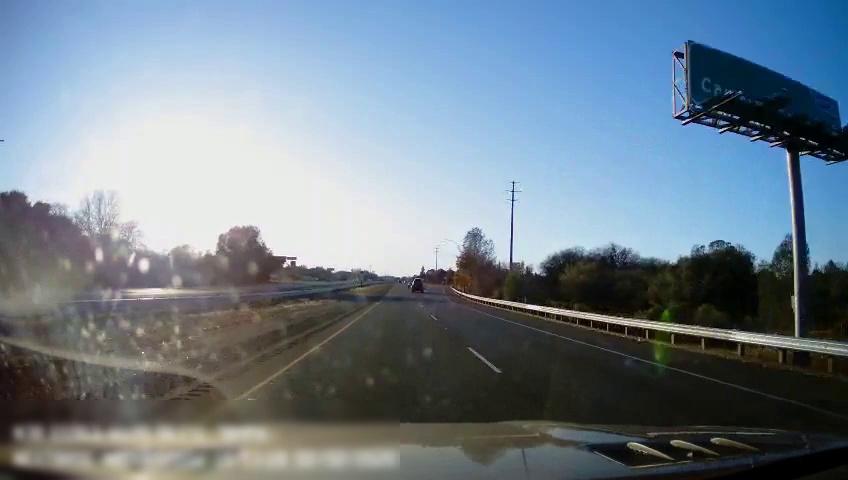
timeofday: Day
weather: Sunny
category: Drivable Space
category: Drivable Space
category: Vehicles | Truck
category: Lanes | Current Lane
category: Lanes | Current Lane
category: Lanes | Alternate Lane
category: Traffic | Signs